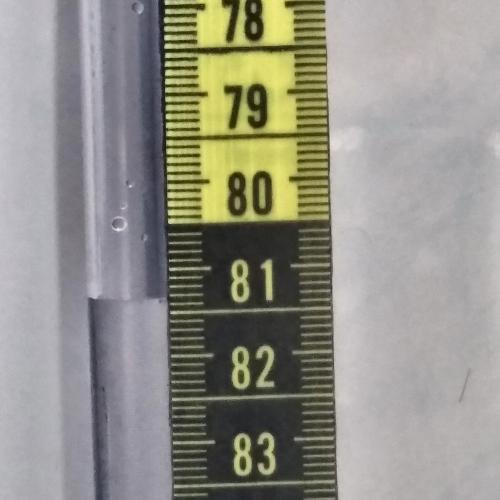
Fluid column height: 81.3 cm